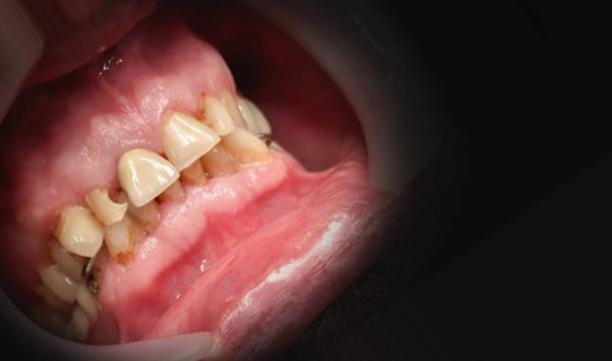
Condition: Caries